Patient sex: F
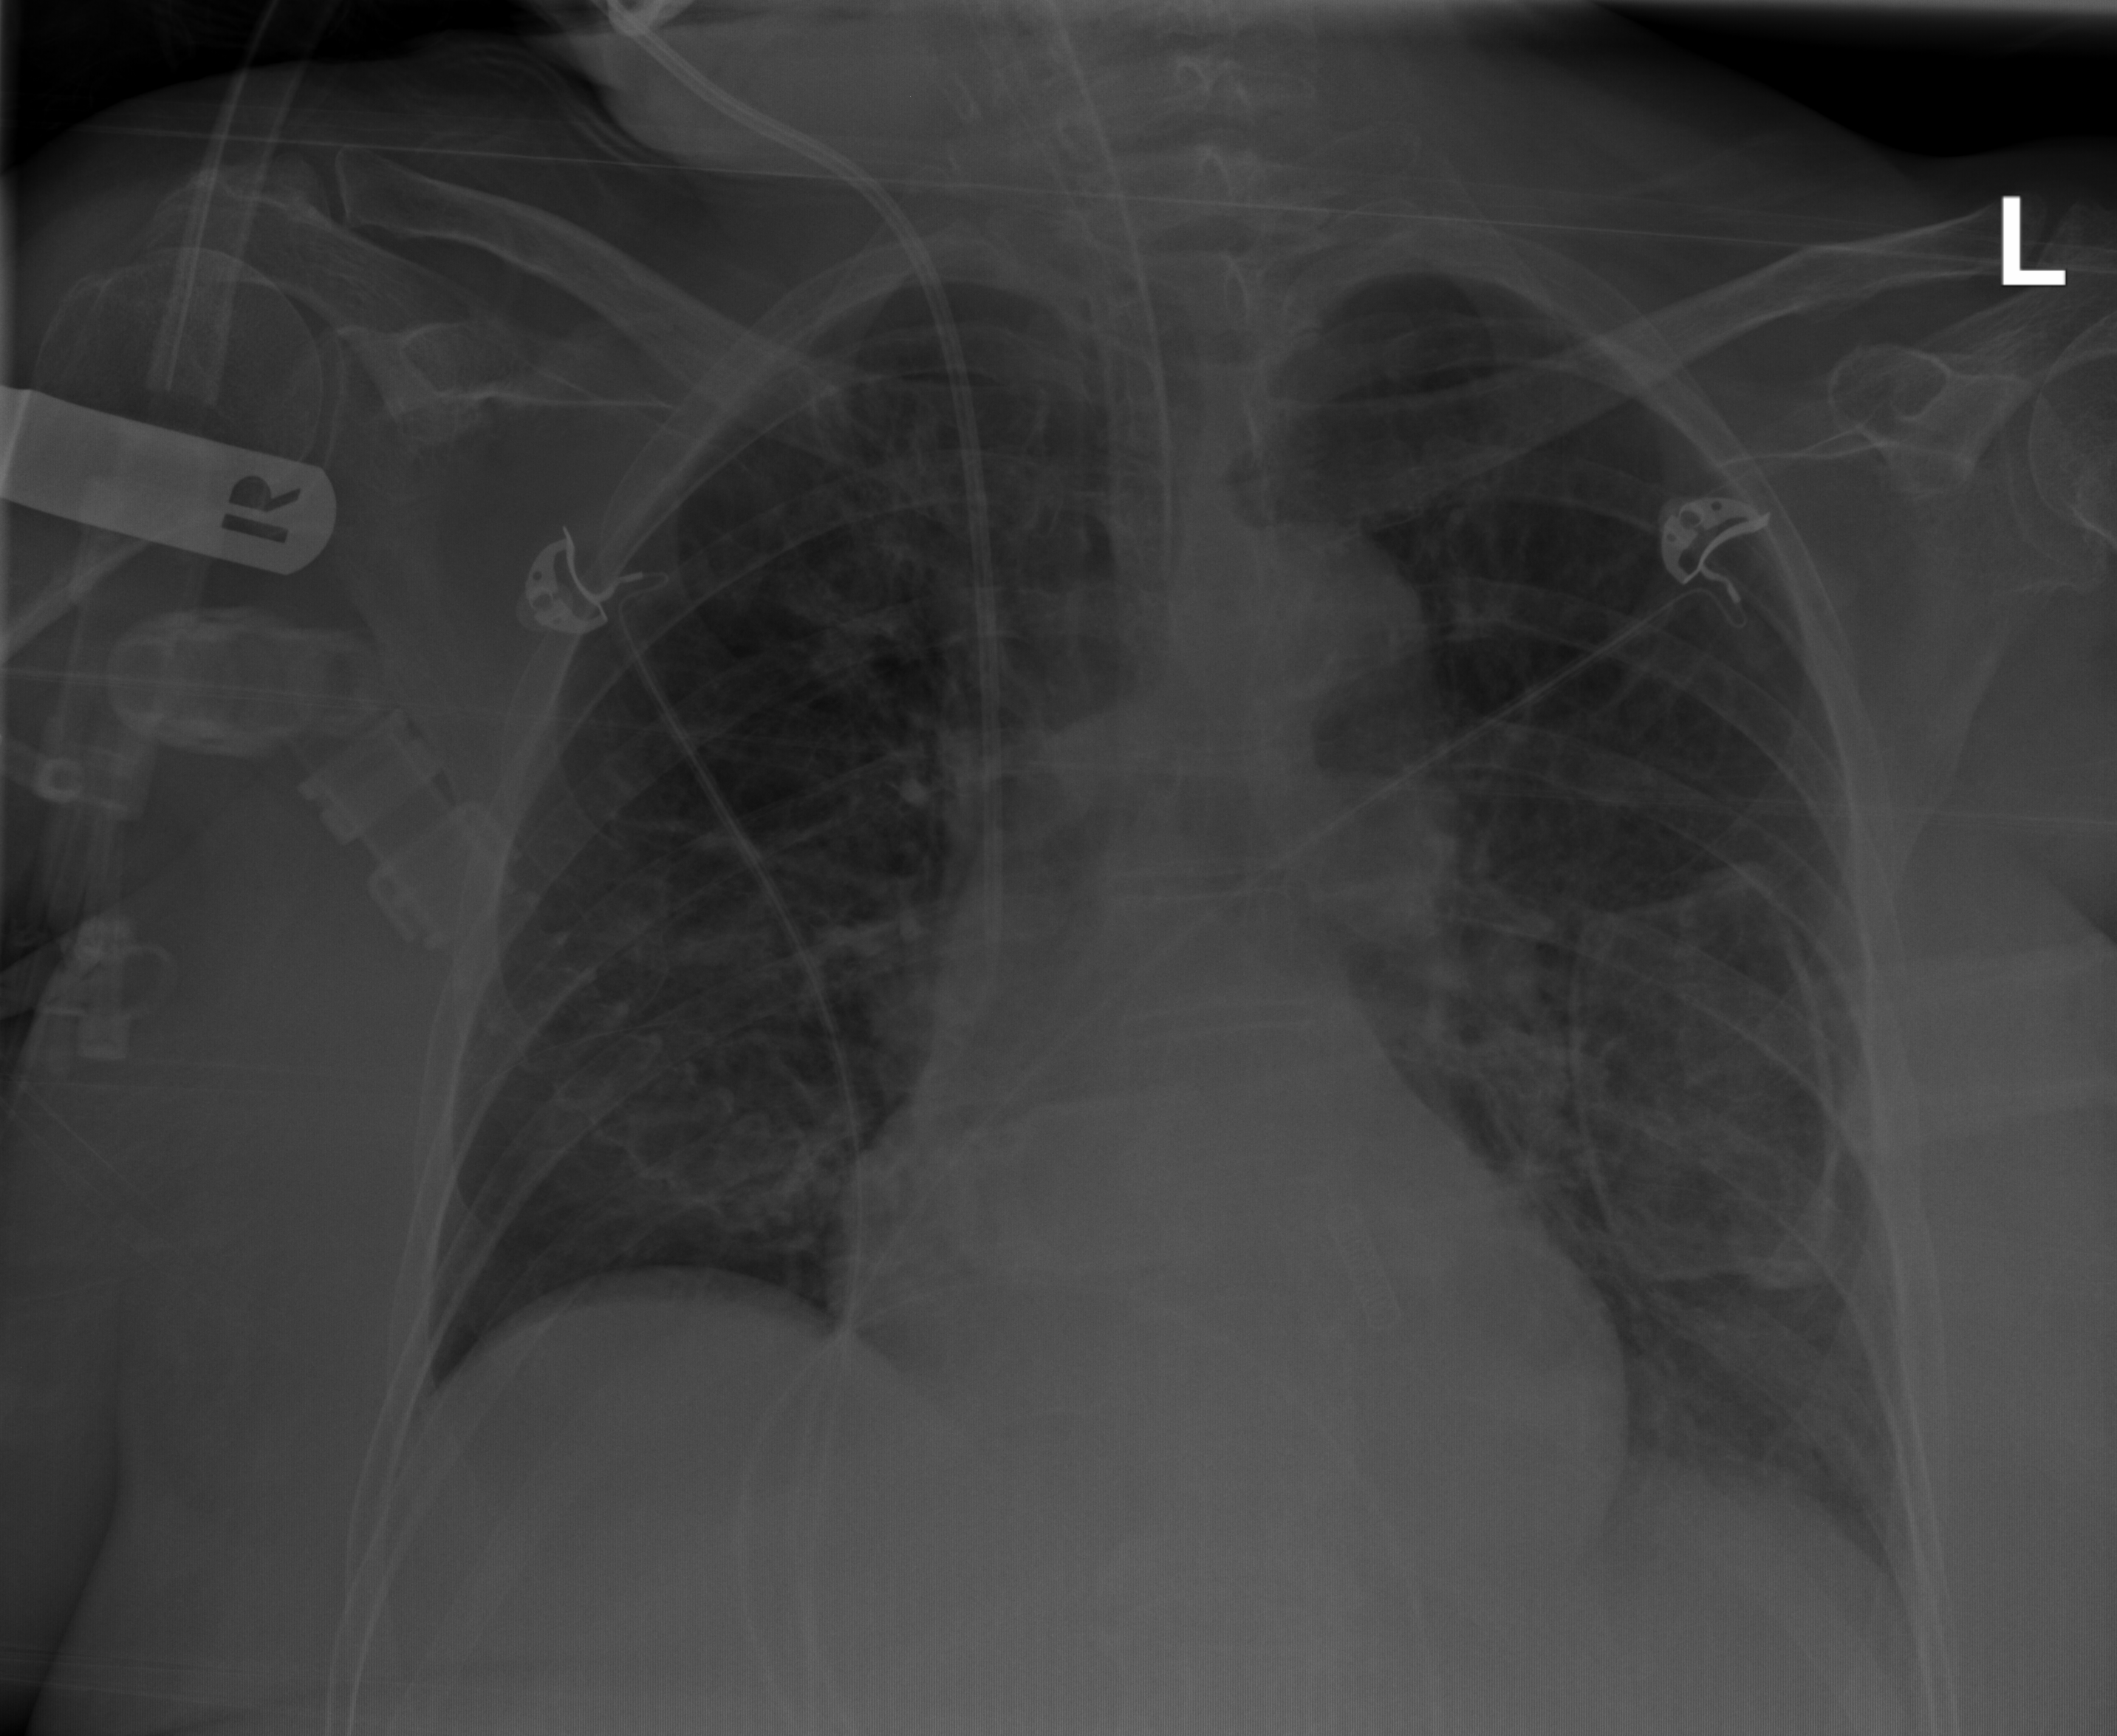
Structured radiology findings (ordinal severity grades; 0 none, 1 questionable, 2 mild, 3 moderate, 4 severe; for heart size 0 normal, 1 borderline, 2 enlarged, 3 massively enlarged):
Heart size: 0
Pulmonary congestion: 2
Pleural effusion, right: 0
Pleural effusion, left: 2
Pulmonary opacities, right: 0
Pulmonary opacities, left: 1
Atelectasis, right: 0
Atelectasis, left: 2